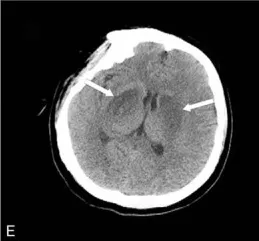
Brain magnetic resonance imaging and computed tomography (CT) scans. CT scan shows decreased attenuation of bilateral basal ganglia (E, arrows).
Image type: radiology (ct)